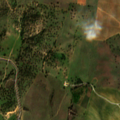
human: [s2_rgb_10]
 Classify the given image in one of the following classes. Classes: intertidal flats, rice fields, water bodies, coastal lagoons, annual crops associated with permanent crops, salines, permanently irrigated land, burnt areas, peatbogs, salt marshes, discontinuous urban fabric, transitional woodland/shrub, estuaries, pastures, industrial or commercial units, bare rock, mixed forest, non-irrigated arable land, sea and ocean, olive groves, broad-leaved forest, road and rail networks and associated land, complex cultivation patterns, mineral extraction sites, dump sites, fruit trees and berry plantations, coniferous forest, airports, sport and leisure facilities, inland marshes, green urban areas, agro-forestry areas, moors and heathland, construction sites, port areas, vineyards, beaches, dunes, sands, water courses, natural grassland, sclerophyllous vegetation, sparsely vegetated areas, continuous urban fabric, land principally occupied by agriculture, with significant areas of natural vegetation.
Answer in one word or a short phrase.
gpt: non-irrigated arable land, permanently irrigated land, olive groves, agro-forestry areas, natural grassland